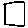
Label: square